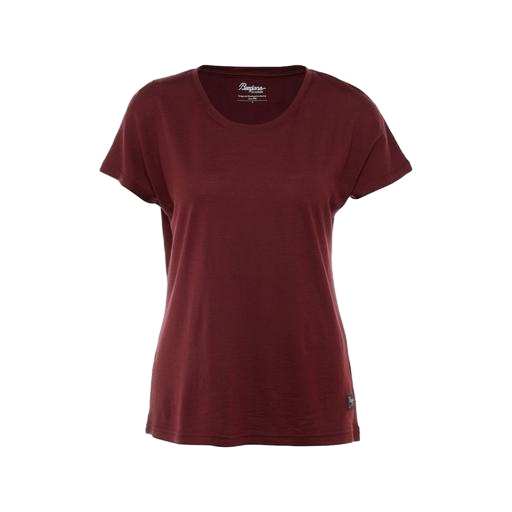
maroon t shirt, cap-sleeve t-shirt, women's tee, white background